Interaction volume radius: 5 \u00c5
Interaction volume height: 20 \u00c5
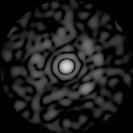
Disorder parameter: 0.8653